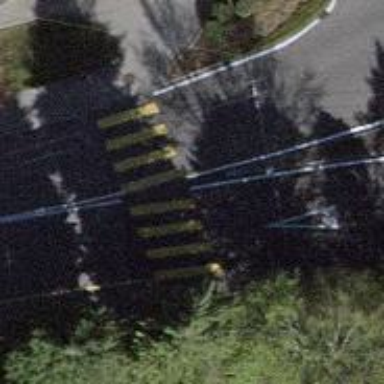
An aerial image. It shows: Marked crossing with zebra markings.